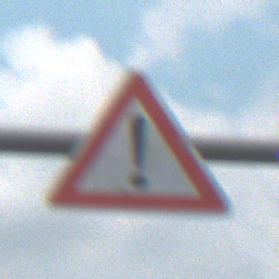
Verkehrszeichen: Gefahrenstelle
Umgebung: Outdoor, Nature
Tageszeit: MorningAfternoon
Wetter: PartlyCloudy
Licht: Natural
Jahreszeit: NotSpecified
Kontrast: LowContrast